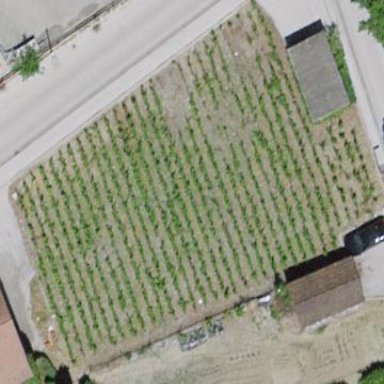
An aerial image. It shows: Vineyard where grapes are grown.